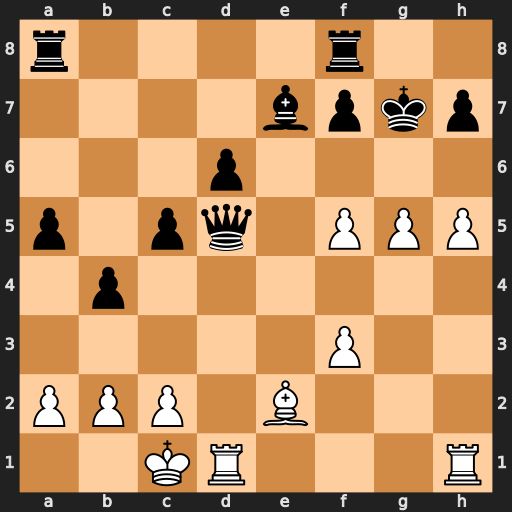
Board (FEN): r4r2/4bpkp/3p4/p1pq1PPP/1p6/5P2/PPP1B3/2KR3R
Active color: w
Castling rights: -
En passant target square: -
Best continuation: f6+ Bxf6 gxf6+ Kh6 Rxd5